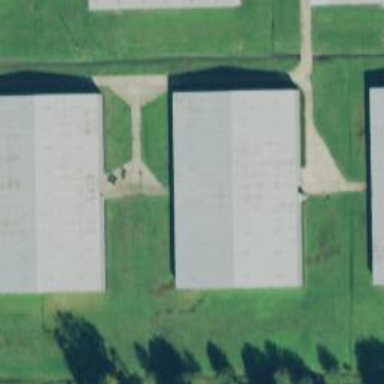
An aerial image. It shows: Warehouse.